Aerial crown-view tile of a tropical tree (Barro Colorado Island, Panama), acquired 20250616:
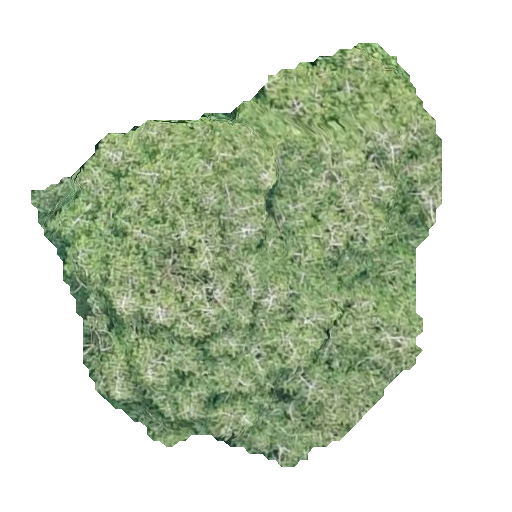
Species: Virola surinamensis
GBIF accepted scientific name: Virola surinamensis
Crown area: 170.433 m²